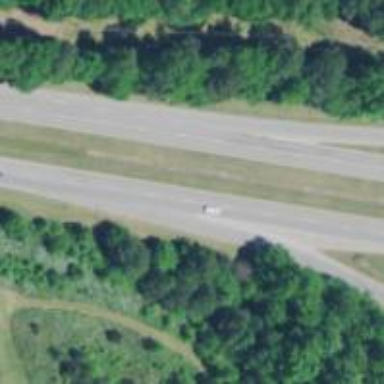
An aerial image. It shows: Trunk link highway.